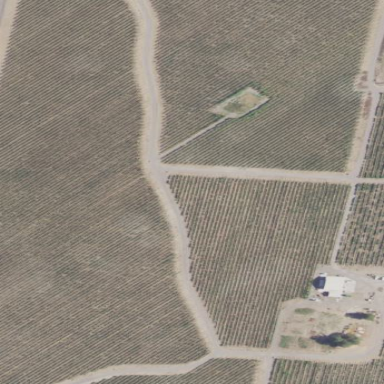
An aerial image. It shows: Vineyard with grape crops.